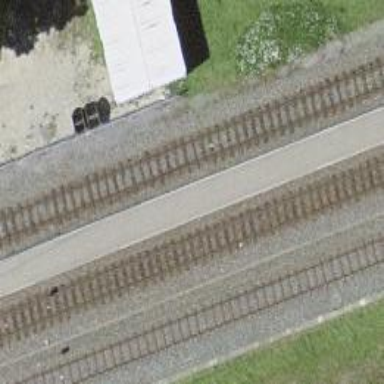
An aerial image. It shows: Narrow gauge railway with electrified contact lines.